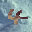
Label: 4